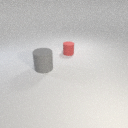
small red rubber cylinder to the right of large gray rubber cylinder